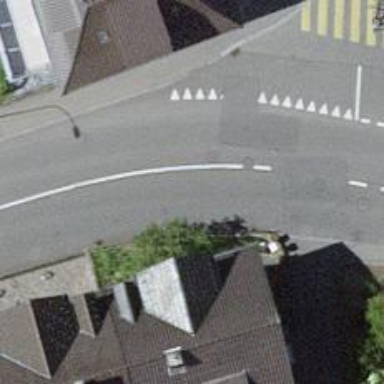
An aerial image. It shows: Secondary road with asphalt surface.